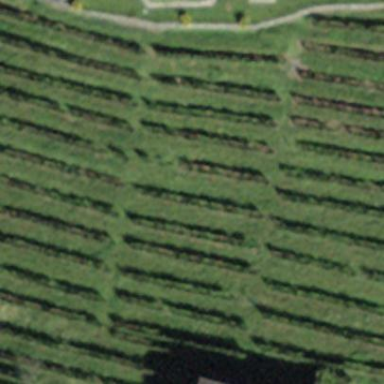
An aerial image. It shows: Vineyard.